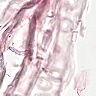
Metastatic tissue present: no